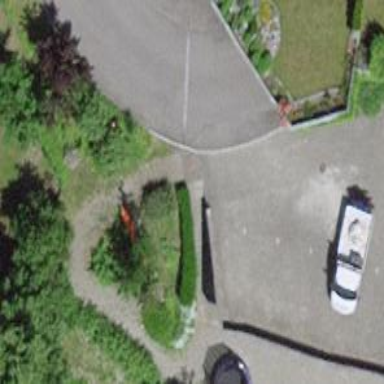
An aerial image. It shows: Hedge acting as barrier.